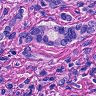
Metastatic tissue present: yes